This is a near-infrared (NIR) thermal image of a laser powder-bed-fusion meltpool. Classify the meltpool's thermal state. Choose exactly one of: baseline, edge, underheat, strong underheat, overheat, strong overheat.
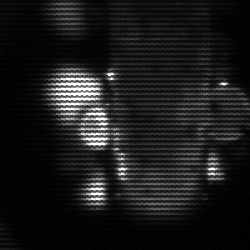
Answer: strong underheat